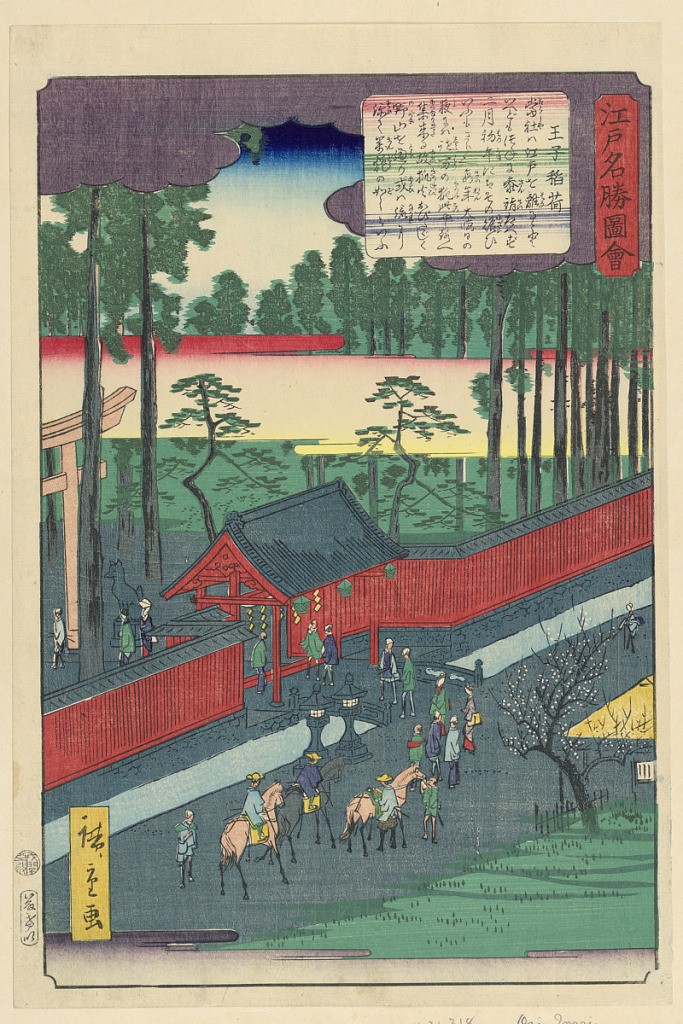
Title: Temple Entrance
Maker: Ando Hiroshige, Japanese, 1797–1858
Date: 1797-1858
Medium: Woodblock print in colored ink on paper
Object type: Print
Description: The bright red fence and the blue stream creates an appealing diagonal line that compliments the red and yellow cloud. This highly geometric temple scene shows a trail of people near the entrance. In the foreground are three people on horseback.